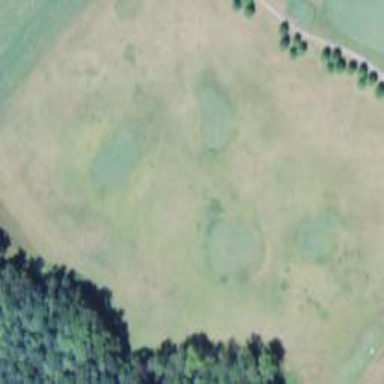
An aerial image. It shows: Grassy area designated as driving range for golf.